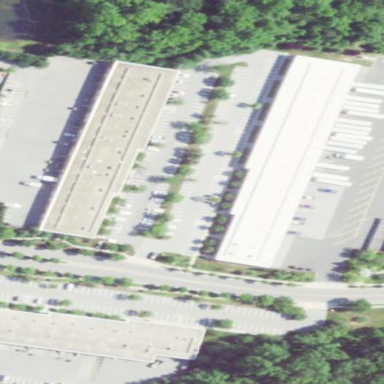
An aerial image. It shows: Parking area with surface.